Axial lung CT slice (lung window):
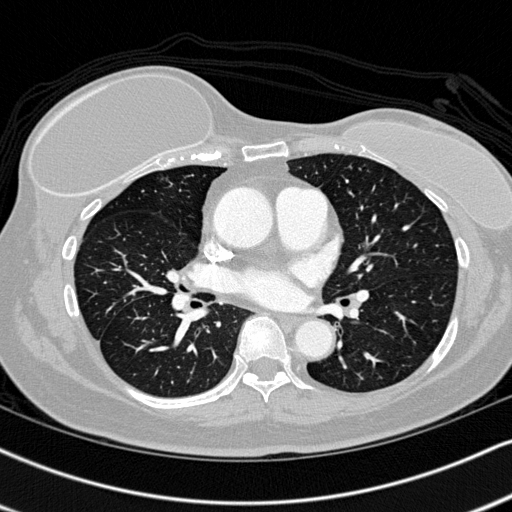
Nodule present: no